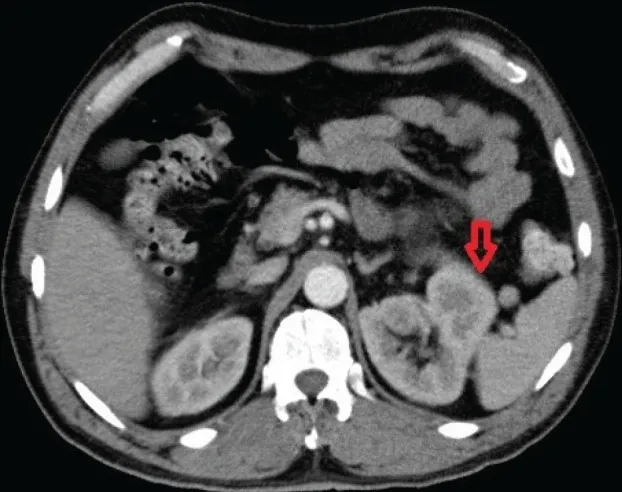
A; CT scan of the abdomen and pelvis showing a left renal mass 13 cm in diameter with features suggestive of primary RCC.
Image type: radiology (ct)